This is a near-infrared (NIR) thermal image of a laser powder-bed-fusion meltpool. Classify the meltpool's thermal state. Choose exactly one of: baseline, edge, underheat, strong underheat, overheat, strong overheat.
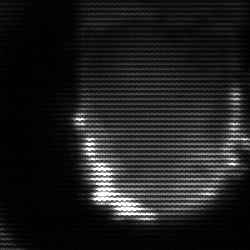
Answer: baseline